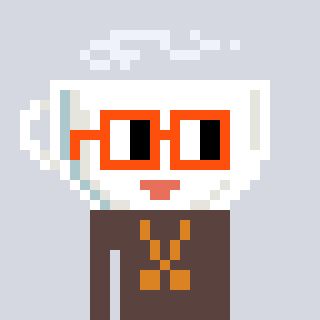
a pixel art character with square orange glasses, a mug-shaped head and a darkbrown-colored body on a cool background